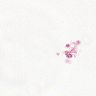
Metastatic tissue present: yes